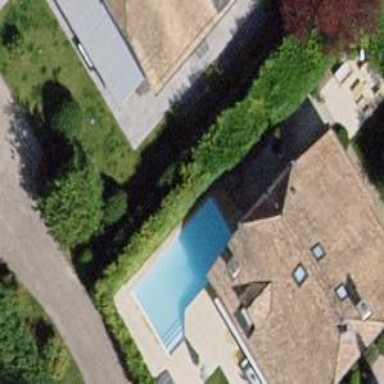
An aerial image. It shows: Swimming pool located in leisure land.